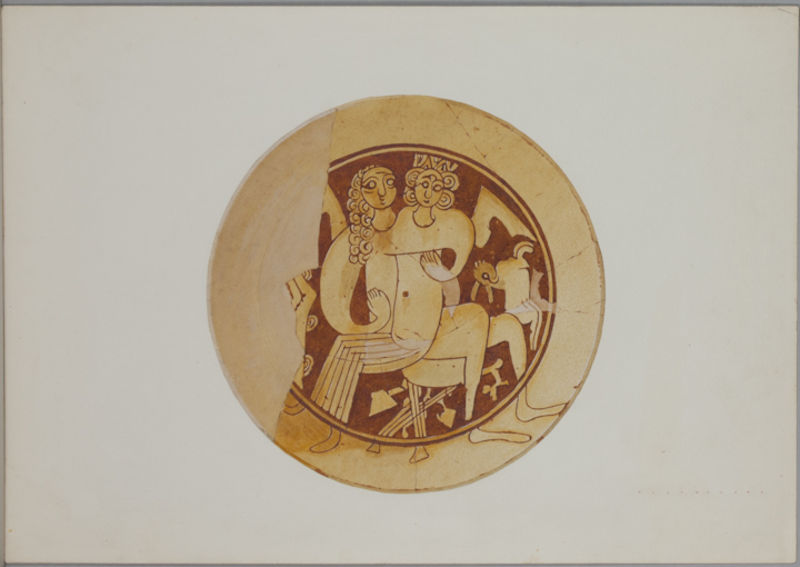
Titel: Byzantine Plate
Künstler: Piet De Jong
Standort: Amherst (Massachusetts, USA)
Institution: Mead Art Museum, Amherst College
Schlagwörter: chair, crown, embrace, hands, people, red, white, women, dress, figures, hair, old, seated, sitting, woman, yellow, brown, paar, hand, frau, greek, man, lap, eyes, feet, mother, mouth, animals, bird, couple, curls, faces, pair, abstract, love, mann, rot, ancient, arms, antique, brick, animal, circle, legs, lines, coin, fingers, figure, picasso, abstrakt, fresco, goat, linear, rand, dish, pottery, plate, teller, round, body, bellybutton, heads, broken, keramik, curves, antike, bild, braun, könig, nurse, hug, figur, platter, funny, arme, augen, locken, rund, nase, hare, kreis, schaf, bildnis, curly hair, curly, worn, object, rabbit, bunny, damaged, artwork, chipped, bauch, sitzen, ton, brett, big hands, cracked, lamm, red figure, hase, fresq, darstellung, scheibe, wurst, altertum, firearms, kaninschen, didh, discolored, anial